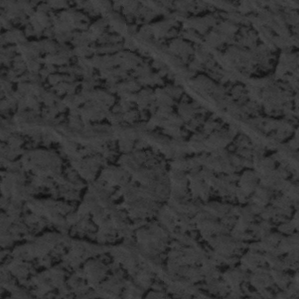
Label: frost